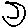
Label: moon